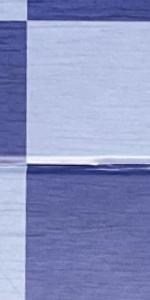
Label: Empty